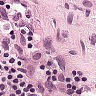
Metastatic tissue present: yes